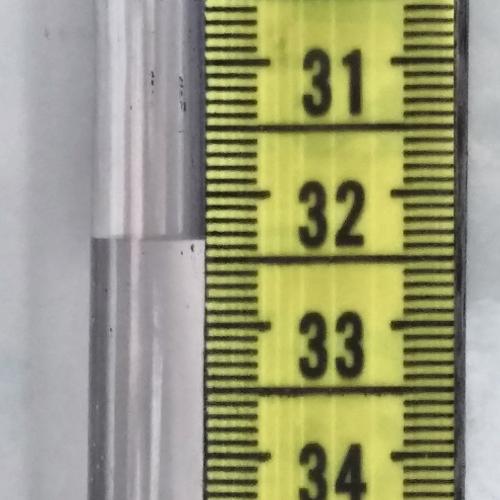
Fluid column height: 32.4 cm